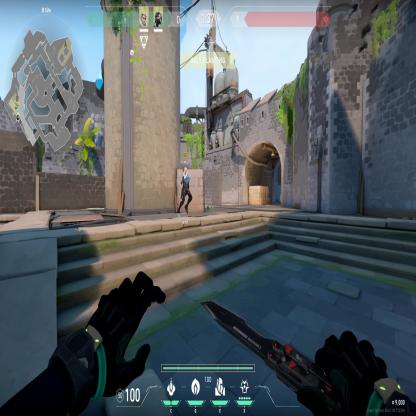
Label: teammate